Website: crate-barrel
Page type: account-selection
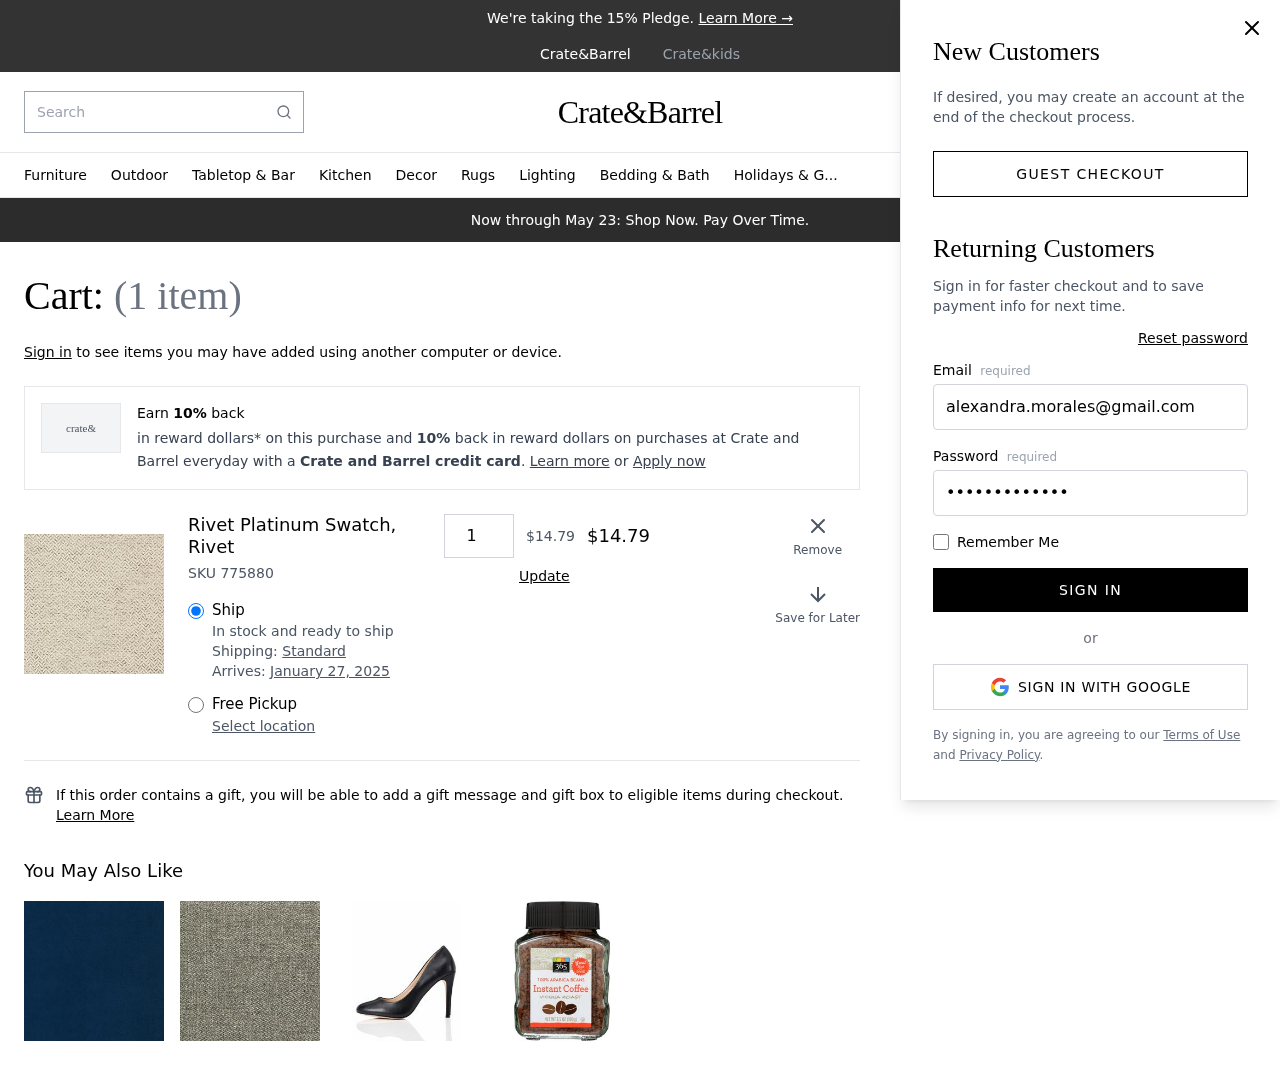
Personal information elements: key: PII_EMAIL
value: alexandra.morales@gmail.com
Product elements: key: PRODUCT1_NAME
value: Rivet Platinum Swatch, Rivet
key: PRODUCT1_PRICE
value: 14.79
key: PRODUCT1_QUANTITY
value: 1
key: PRODUCT1_SKU
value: SKU 775880
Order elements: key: ORDER_NUM_ITEMS
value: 1
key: ORDER_DELIVERY_DATE
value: January 27, 2025
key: ORDER_SUBTOTAL
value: $14.79
Search elements: key: HEADER_SEARCH
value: Search